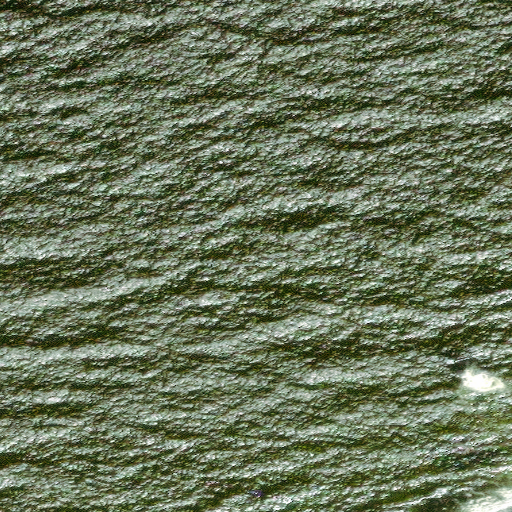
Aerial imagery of beach in Alaska named Qigduxtam Kadaa containing only unknown